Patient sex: F
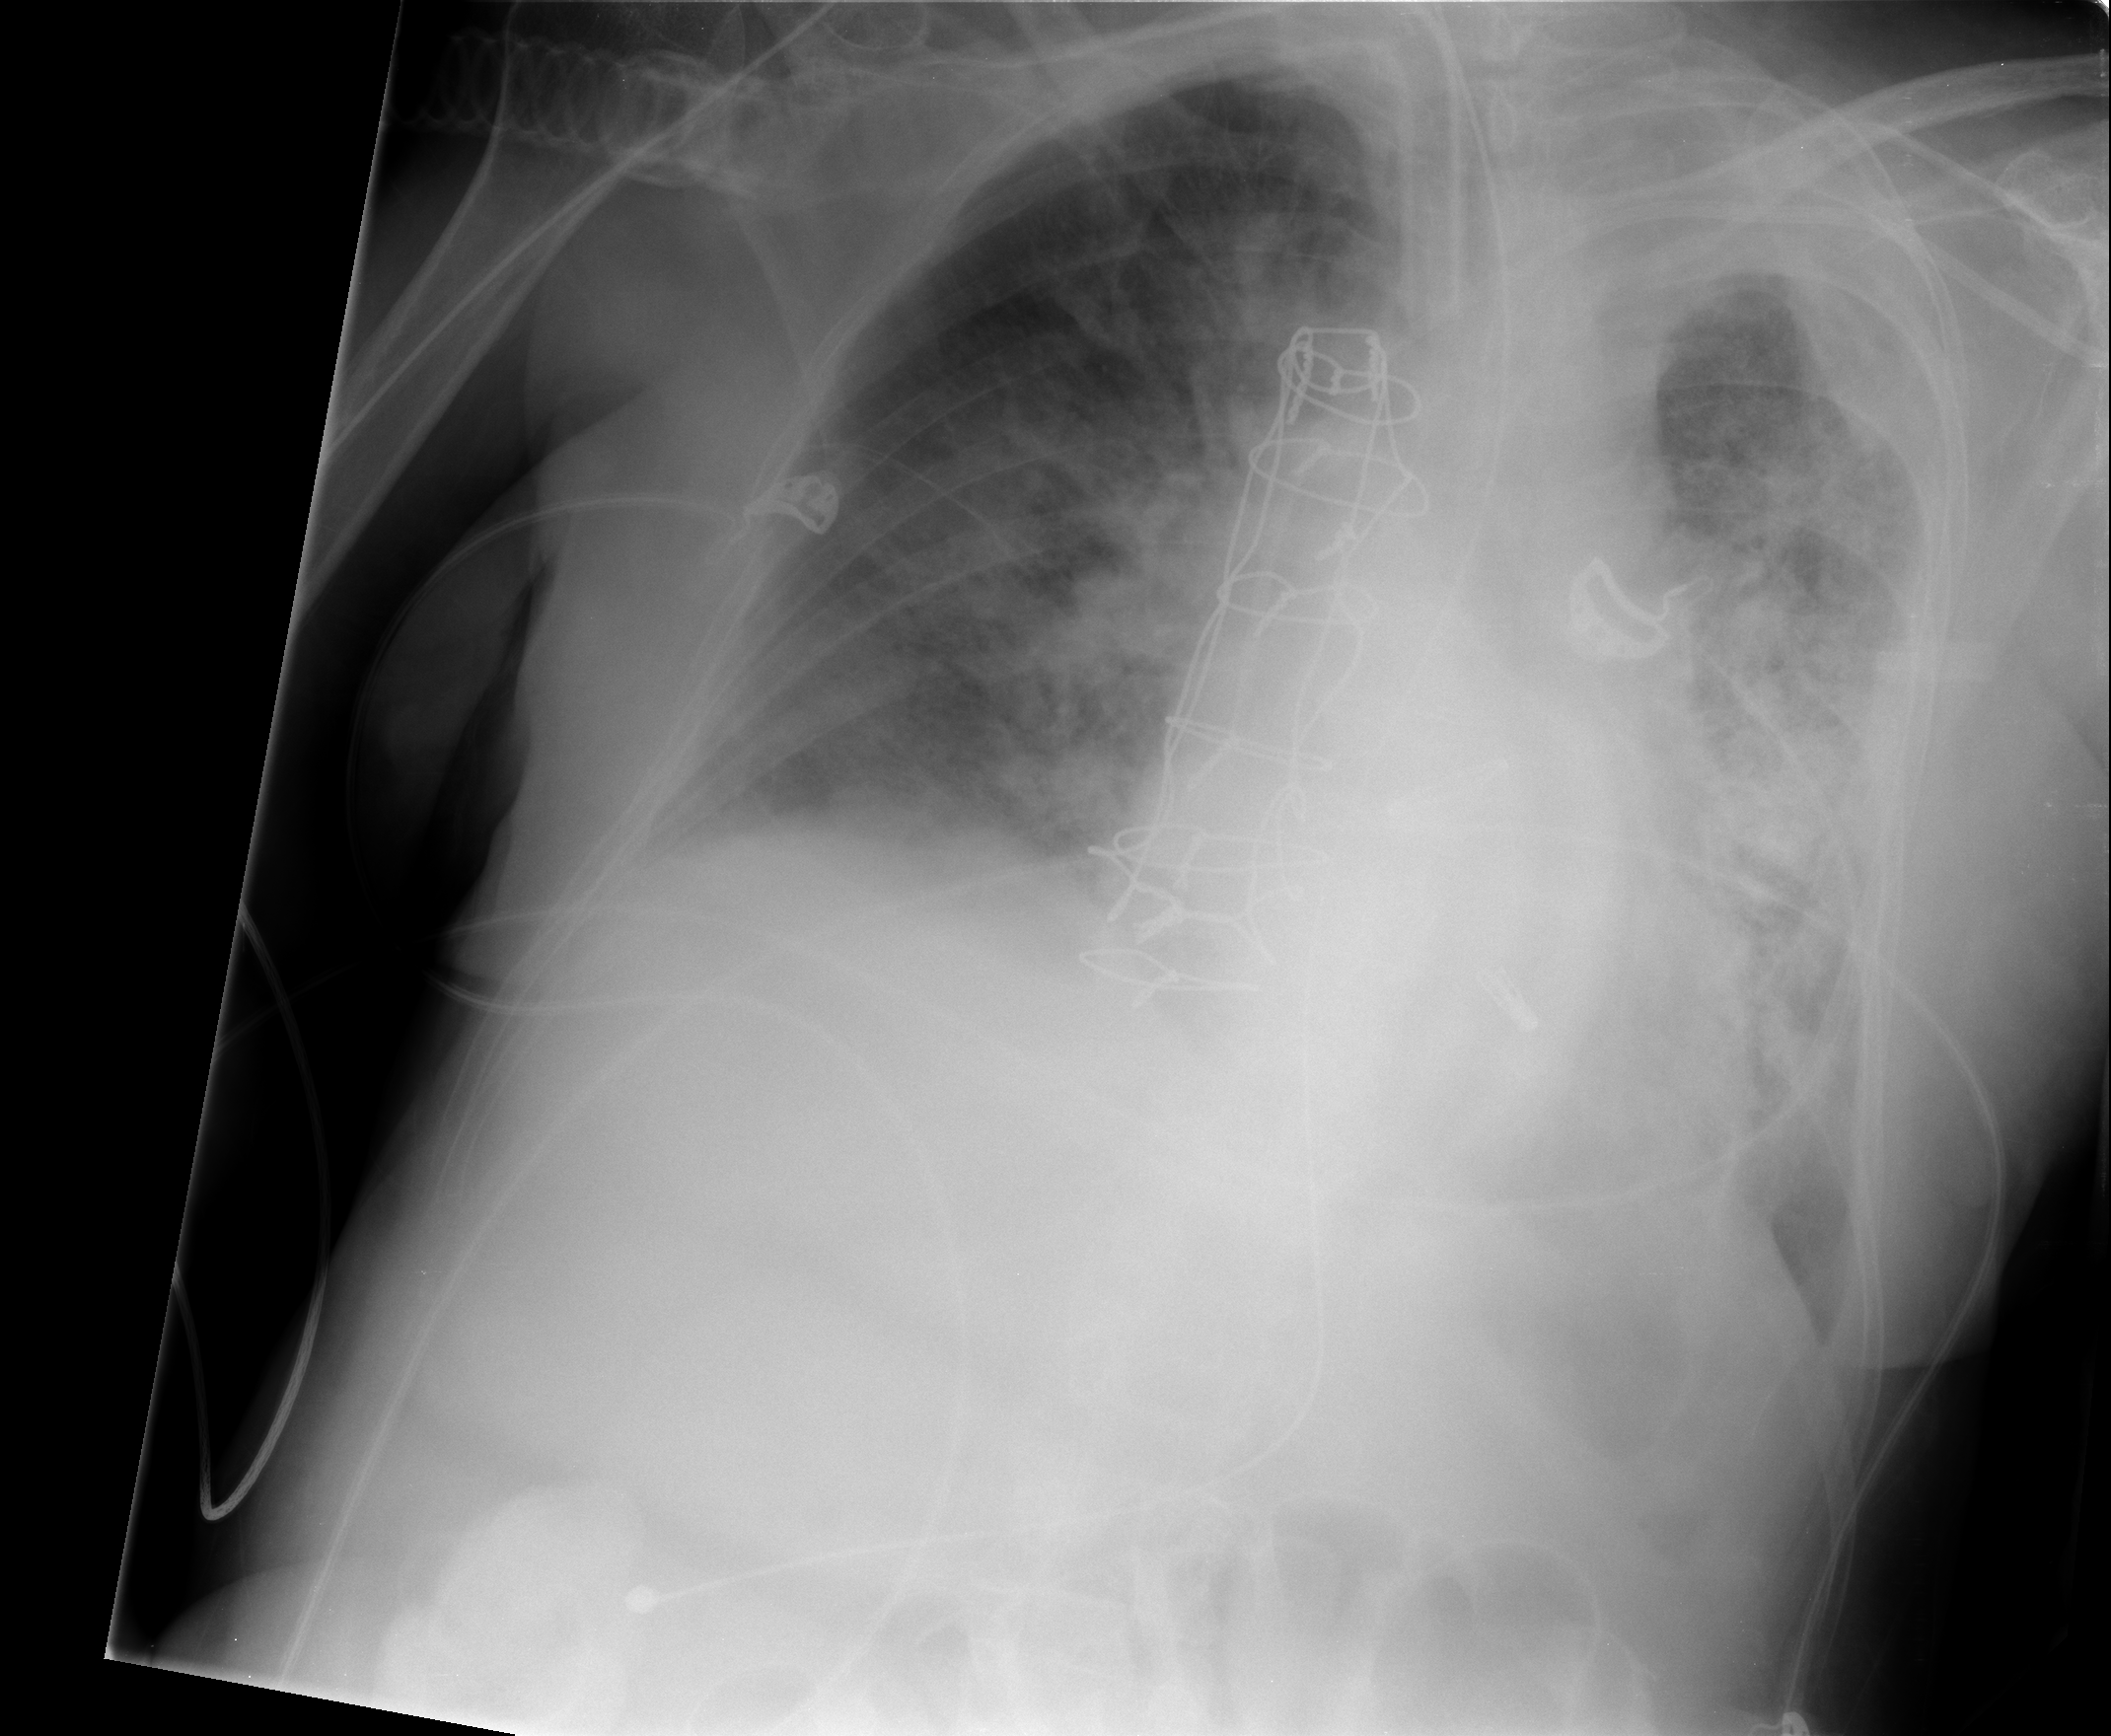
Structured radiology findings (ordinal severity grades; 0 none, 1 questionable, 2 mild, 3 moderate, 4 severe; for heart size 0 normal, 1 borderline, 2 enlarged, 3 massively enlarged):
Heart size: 0
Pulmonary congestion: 1
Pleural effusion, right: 2
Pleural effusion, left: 2
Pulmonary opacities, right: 3
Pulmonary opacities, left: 3
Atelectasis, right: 0
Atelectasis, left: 2